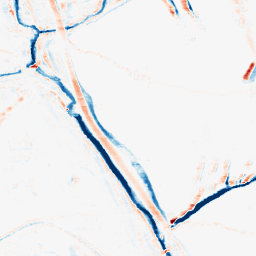
Category: morphological
Decomposition family: morphological_rect
Decomposition parameters: operation: average
width: 10
height: 5
Upsampling method: sinc_blackman
Upsampling parameters: scale: 8
kernel_size: 16
Upsampling scale: 8